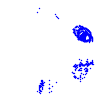
Particle: kaon